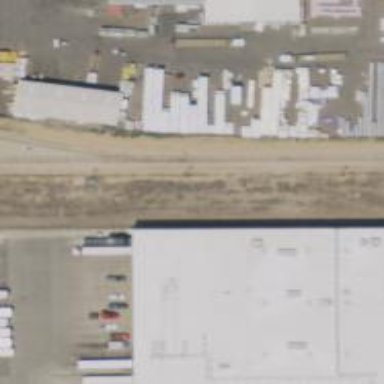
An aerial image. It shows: Railway spur service.